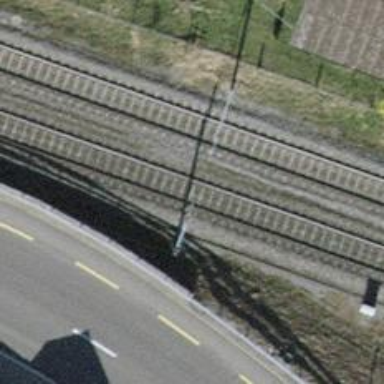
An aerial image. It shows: Railway milestone.